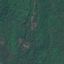
Label: Forest